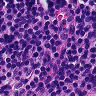
Metastatic tissue present: no